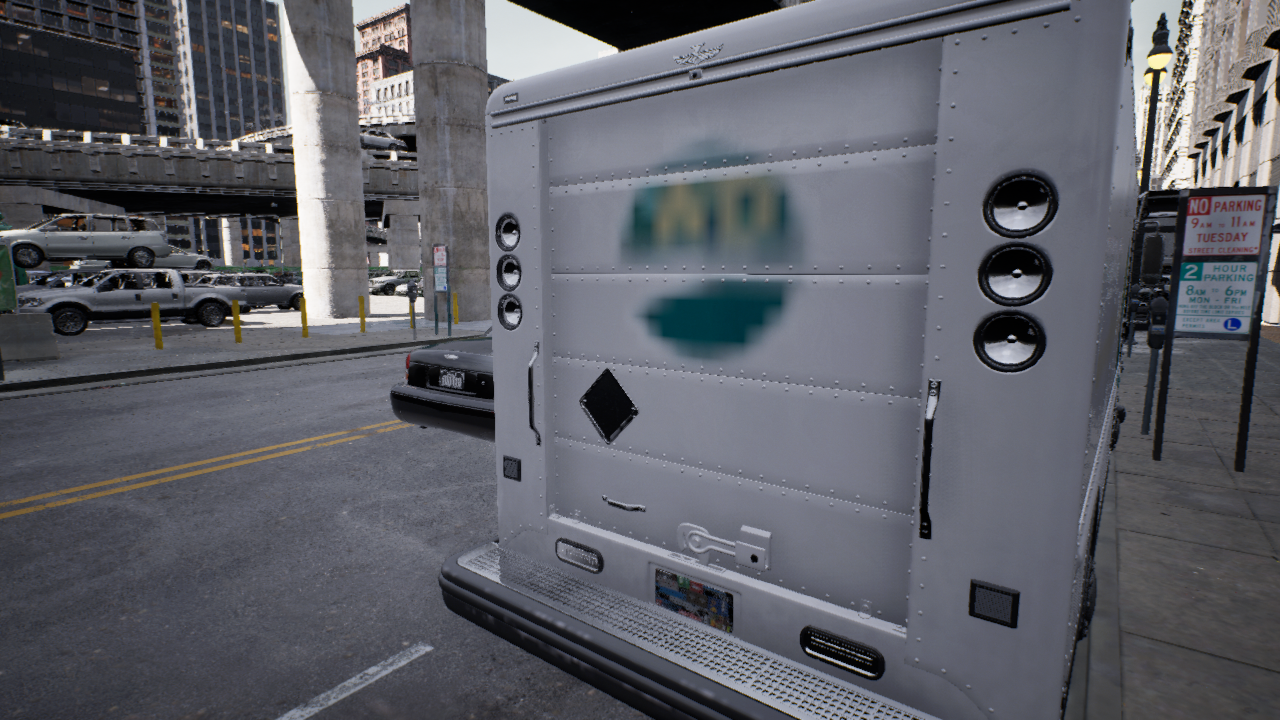
Venue: downtown
Lighting: clear day
Vehicle rig: sedan